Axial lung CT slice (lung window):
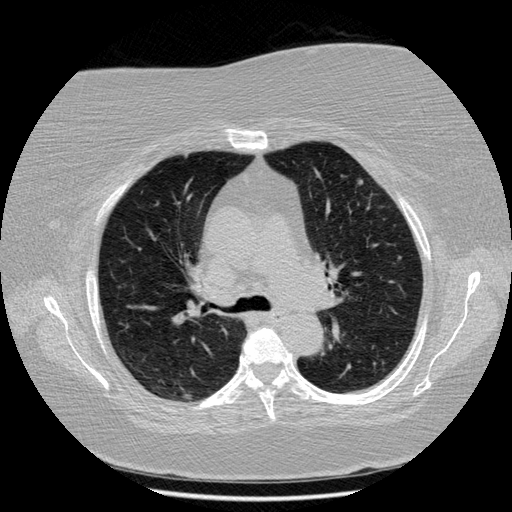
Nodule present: yes
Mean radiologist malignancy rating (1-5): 3.25